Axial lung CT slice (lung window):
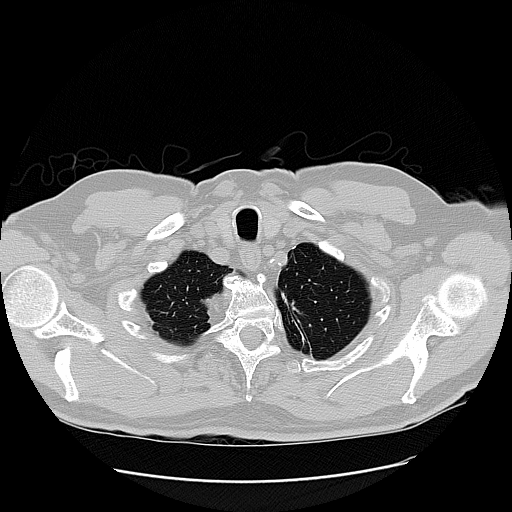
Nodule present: no